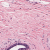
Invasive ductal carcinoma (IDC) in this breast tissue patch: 0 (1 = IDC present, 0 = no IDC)